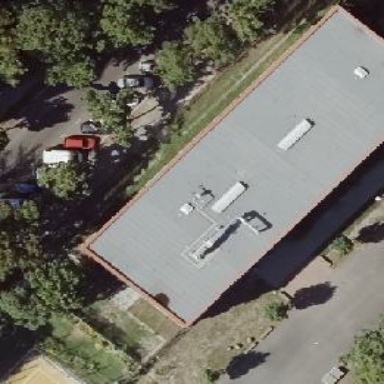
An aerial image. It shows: School building.